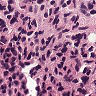
Metastatic tissue present: yes